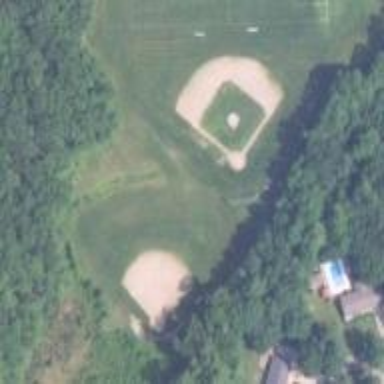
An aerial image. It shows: Grass baseball pitch for leisure and sport.